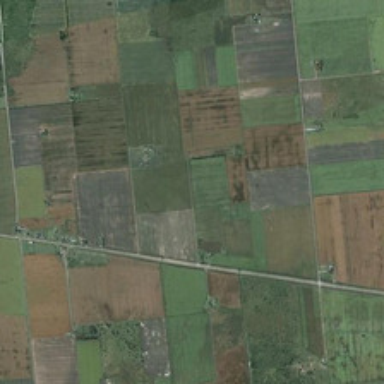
Many pieces of farmlands are together .